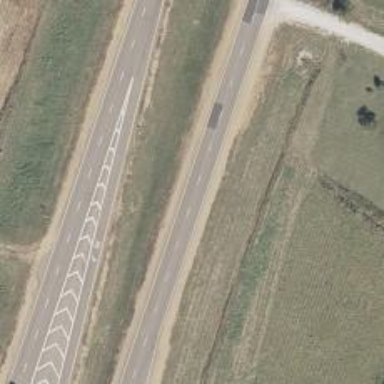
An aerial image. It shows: Primary highway with asphalt surface. It is dual carriageway.